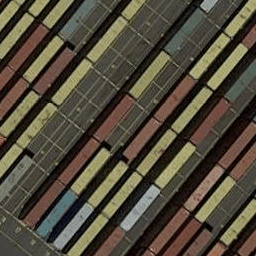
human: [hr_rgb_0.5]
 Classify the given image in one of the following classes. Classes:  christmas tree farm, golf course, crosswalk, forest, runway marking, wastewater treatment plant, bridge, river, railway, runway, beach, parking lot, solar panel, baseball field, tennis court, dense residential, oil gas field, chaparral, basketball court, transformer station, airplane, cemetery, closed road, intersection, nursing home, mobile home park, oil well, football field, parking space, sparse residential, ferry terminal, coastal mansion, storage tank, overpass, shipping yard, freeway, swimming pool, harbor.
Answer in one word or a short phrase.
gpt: shipping yard